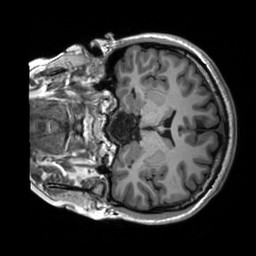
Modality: T1w
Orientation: coronal
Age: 23
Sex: female
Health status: healthy
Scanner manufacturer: siemens
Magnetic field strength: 3 T
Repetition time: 2.53 s
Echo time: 0.00227 s